Field crop: maize
Growth stage: 2
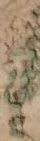
Species: convolvulus